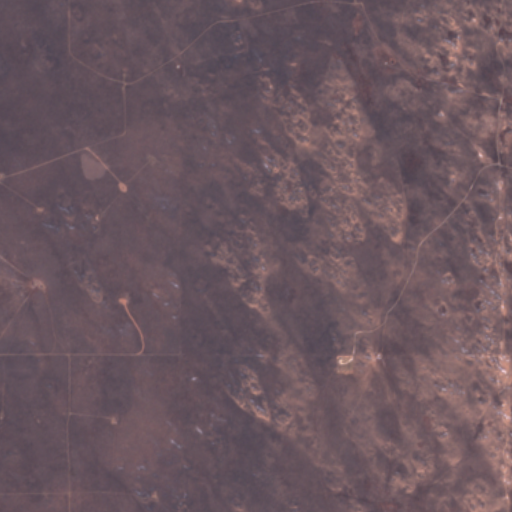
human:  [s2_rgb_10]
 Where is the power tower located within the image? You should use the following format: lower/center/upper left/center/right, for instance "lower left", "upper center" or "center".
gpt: The power tower is located in the right of the image.
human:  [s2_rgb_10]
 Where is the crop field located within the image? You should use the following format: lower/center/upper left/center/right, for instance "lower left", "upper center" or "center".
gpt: There is no crop field in the image.